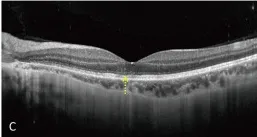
OS. Reveals intraretinal fluid (orange arrow), hyperreflective materials in the superficial, deep retina, and choroid OU, especially at the EZ OS (yellow dot arrow).
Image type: ophthalmic_imaging (oct)